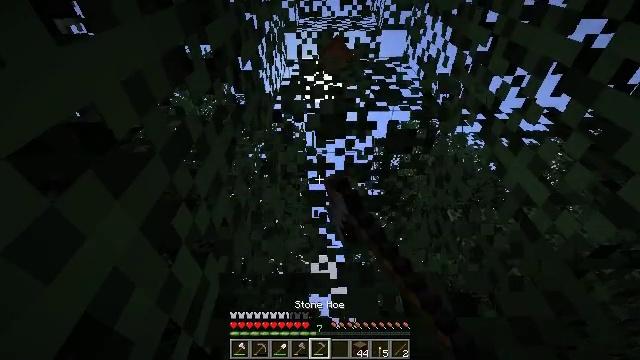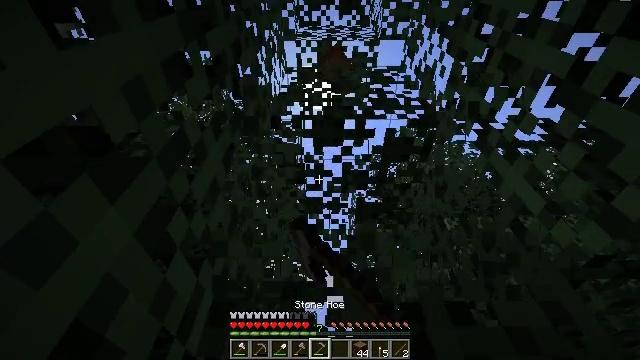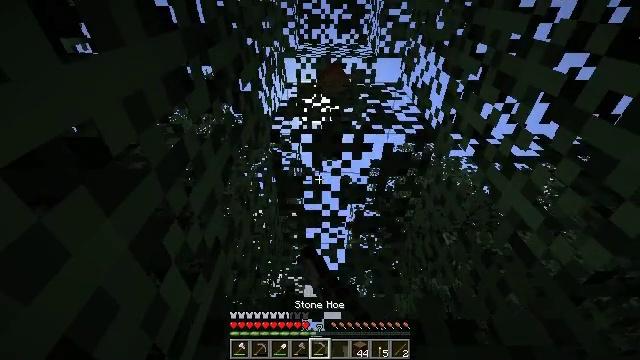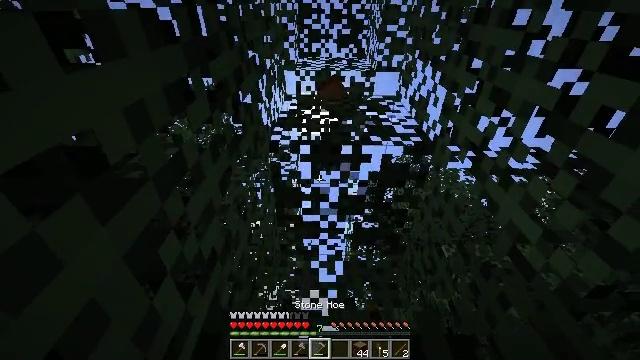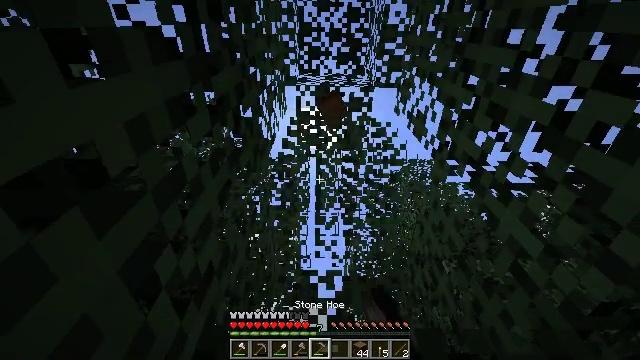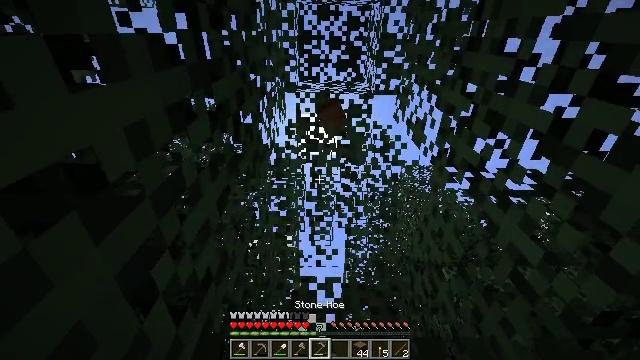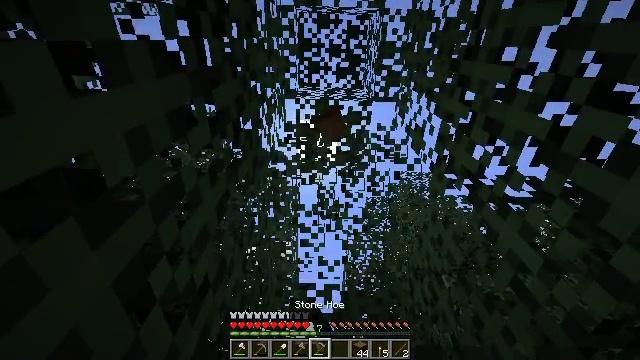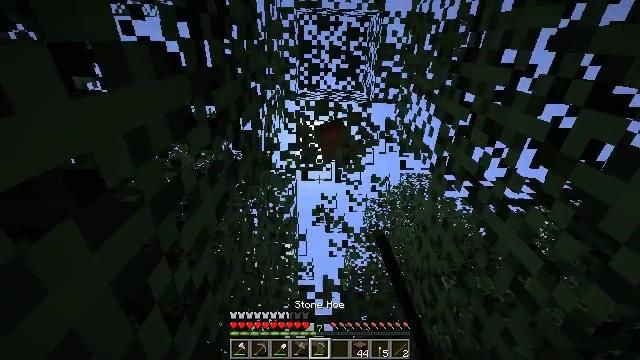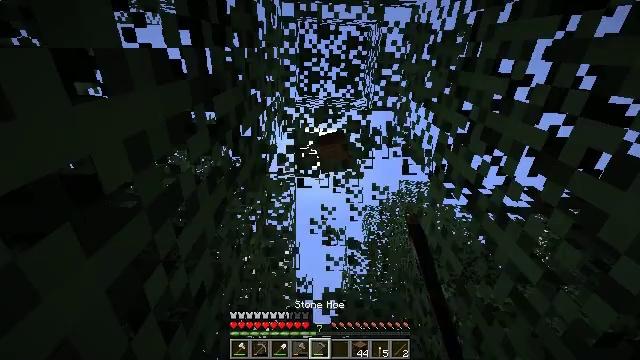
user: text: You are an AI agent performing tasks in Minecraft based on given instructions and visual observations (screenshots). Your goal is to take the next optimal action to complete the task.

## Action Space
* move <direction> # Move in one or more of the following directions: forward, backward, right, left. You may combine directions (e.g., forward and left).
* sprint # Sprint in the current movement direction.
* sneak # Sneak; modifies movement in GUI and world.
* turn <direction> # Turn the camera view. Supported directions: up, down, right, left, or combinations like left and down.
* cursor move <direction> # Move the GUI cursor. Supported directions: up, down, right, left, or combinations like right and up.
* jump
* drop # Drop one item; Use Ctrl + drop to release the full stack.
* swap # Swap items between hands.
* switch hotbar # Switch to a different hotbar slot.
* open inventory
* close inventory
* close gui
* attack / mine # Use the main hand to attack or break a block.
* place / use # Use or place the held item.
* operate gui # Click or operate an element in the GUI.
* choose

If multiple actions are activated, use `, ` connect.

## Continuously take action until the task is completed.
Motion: motion action
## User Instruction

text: Gather spruce leaves to collect foliage.
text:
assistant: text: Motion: turn up, attack / mine
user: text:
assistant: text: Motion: turn up, attack / mine
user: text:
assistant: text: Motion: turn up, attack / mine
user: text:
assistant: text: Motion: turn up, attack / mine
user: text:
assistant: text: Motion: turn up, attack / mine
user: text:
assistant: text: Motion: turn up, attack / mine
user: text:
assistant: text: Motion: attack / mine
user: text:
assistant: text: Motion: turn up, attack / mine
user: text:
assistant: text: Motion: attack / mine